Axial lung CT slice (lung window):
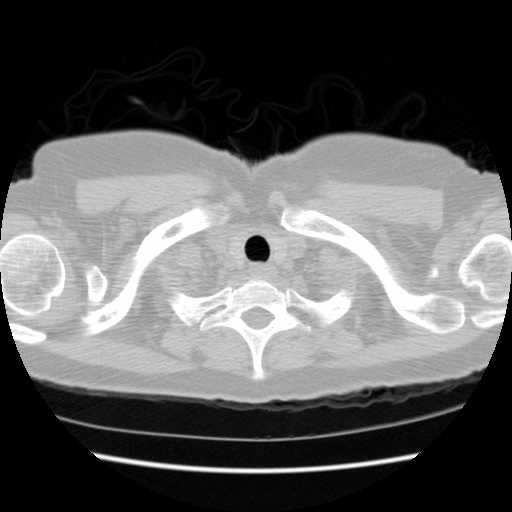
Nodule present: no